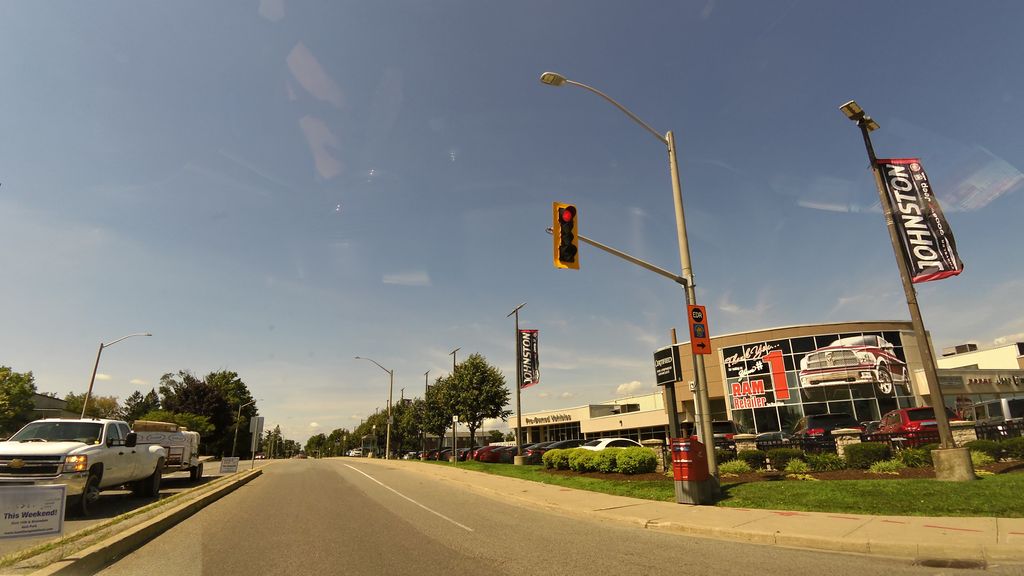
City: hamilton